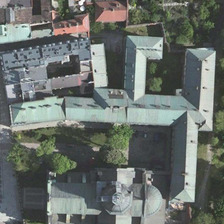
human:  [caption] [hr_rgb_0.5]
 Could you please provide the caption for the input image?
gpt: the blue church stretches to many directions and there is a dome at the frontage .

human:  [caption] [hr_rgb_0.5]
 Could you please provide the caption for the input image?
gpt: a piece of green trees is near a church .

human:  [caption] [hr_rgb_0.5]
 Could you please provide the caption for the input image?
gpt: a piece of green trees is near a church .

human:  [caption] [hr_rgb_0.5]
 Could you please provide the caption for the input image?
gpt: the blue church stretches to many directions and there is a dome at the frontage .

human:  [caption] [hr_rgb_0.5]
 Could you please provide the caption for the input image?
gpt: a piece of green trees is near a church .